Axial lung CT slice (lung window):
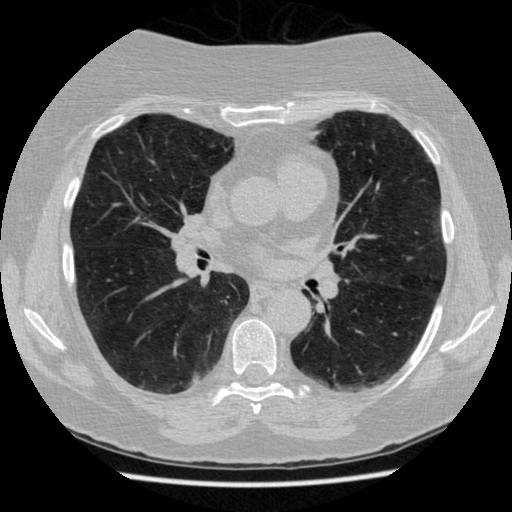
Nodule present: no